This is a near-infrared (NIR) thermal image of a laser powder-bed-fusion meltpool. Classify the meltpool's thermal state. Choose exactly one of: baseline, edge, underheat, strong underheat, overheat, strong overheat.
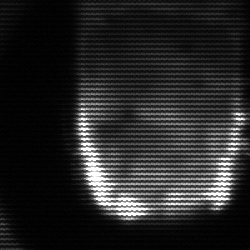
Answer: baseline